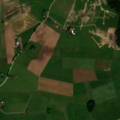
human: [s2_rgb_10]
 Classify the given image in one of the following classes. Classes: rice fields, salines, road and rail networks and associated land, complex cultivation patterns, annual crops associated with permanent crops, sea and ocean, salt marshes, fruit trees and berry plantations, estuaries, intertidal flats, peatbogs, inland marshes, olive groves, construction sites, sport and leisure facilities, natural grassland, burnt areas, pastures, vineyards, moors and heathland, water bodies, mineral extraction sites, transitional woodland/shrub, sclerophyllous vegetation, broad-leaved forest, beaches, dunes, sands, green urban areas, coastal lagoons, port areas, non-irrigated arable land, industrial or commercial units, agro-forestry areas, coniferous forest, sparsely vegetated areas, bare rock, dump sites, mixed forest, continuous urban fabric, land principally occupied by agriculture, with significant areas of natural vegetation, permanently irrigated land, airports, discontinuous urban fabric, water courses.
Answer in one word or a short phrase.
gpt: non-irrigated arable land, complex cultivation patterns, coniferous forest